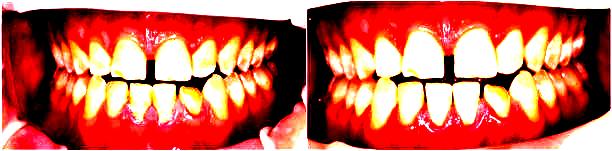
Condition: Calculus